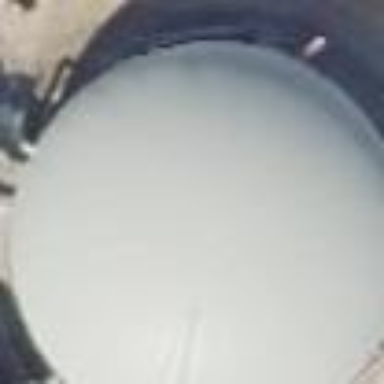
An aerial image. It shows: Storage tank building.